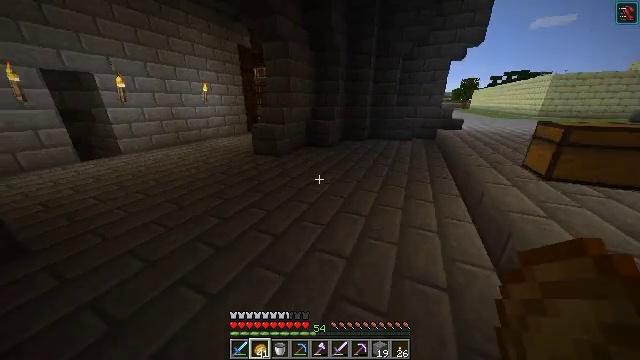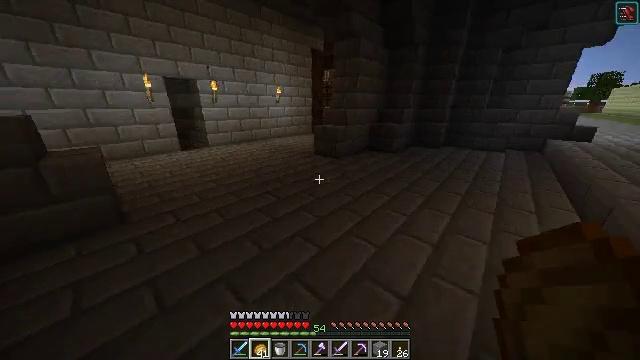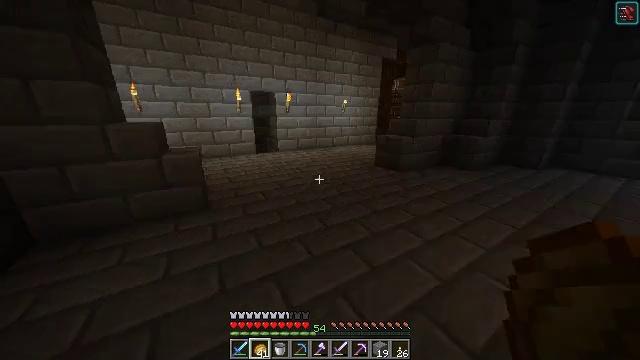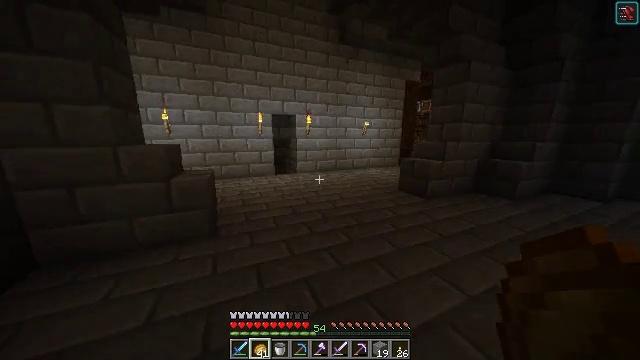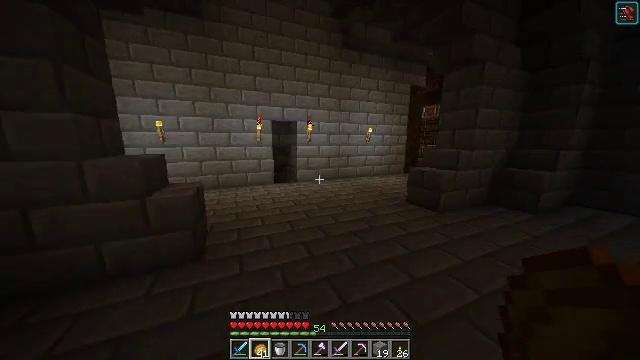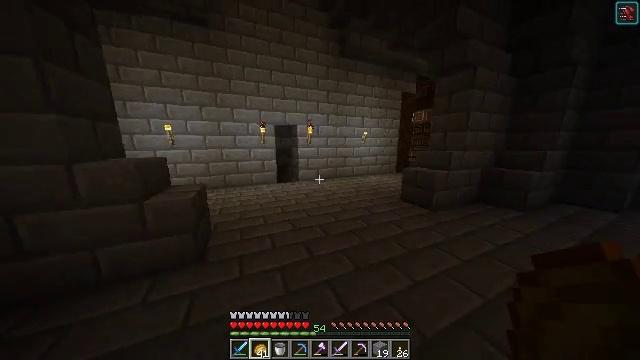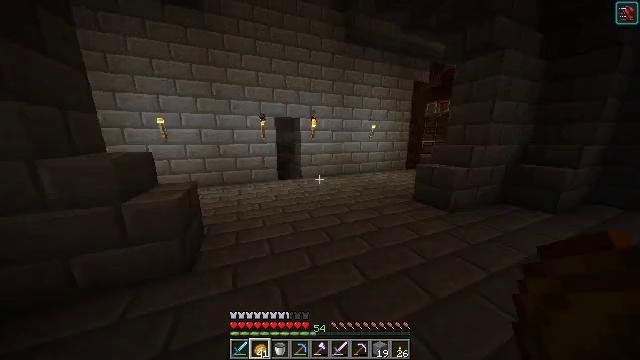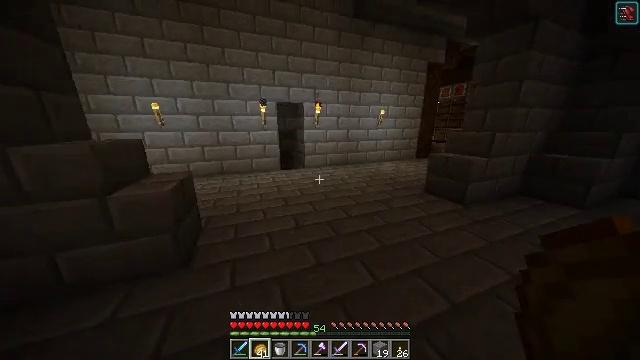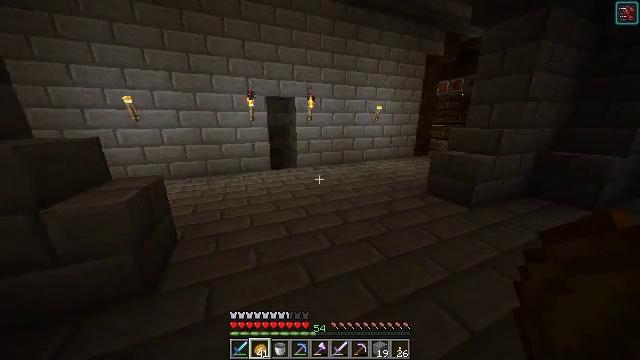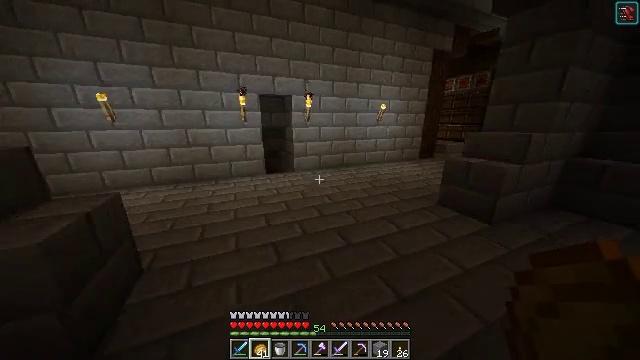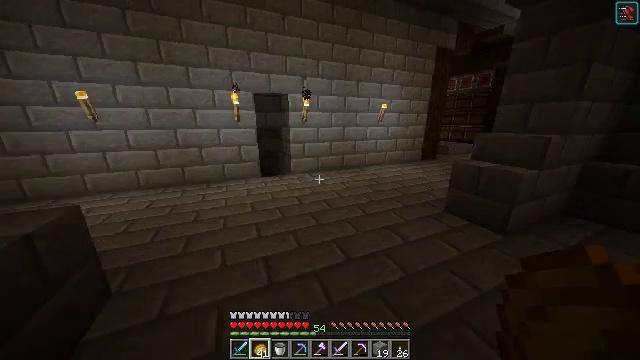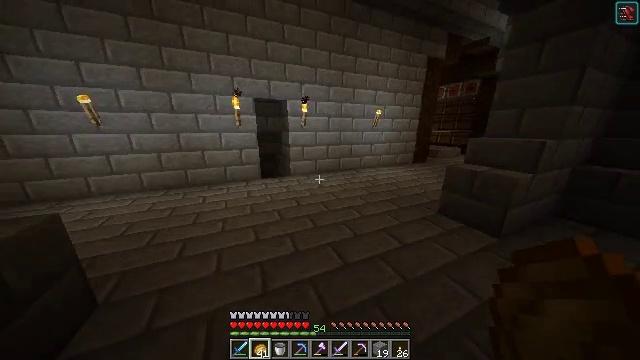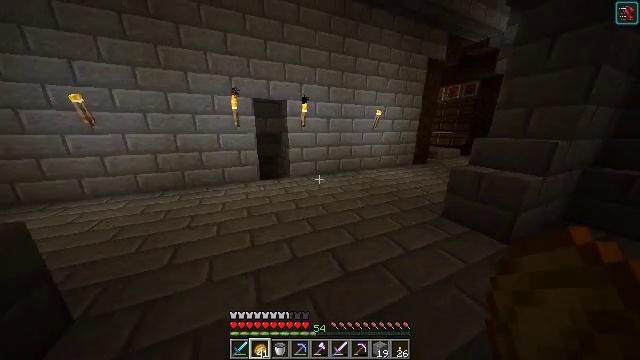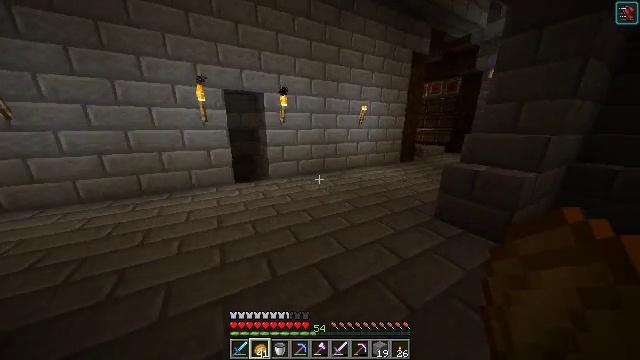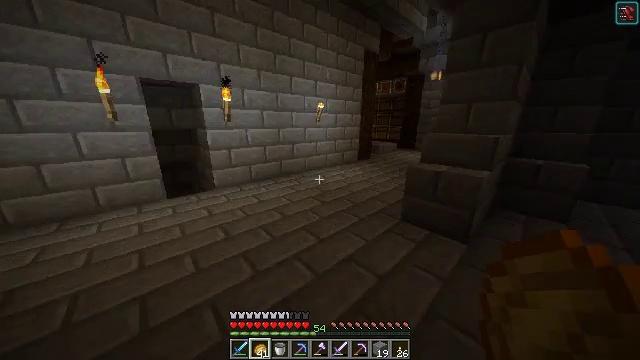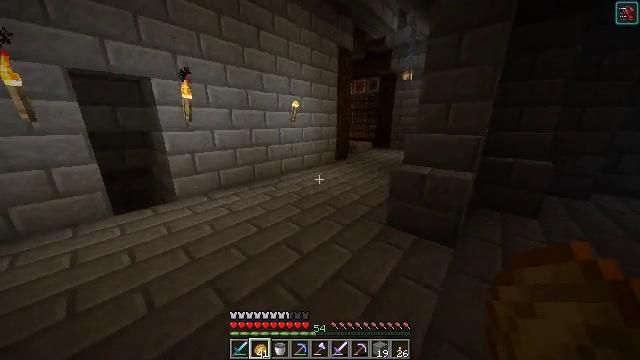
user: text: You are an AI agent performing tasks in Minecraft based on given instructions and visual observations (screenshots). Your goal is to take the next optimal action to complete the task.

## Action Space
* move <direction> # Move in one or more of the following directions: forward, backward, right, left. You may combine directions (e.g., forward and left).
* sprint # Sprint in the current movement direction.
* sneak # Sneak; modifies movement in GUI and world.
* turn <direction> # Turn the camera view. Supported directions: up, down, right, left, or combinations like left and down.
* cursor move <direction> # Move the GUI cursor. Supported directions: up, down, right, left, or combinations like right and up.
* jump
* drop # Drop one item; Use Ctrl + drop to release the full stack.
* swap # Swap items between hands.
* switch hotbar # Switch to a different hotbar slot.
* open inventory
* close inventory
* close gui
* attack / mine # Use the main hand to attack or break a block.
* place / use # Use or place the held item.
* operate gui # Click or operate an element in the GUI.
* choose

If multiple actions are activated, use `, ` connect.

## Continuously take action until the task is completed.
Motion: motion action
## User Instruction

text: Combine glowstone dust in the 2x2 grid to craft a glowstone.
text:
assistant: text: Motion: move forward, turn left
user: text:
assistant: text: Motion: move forward, turn left and up
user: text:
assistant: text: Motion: move forward, turn left and up
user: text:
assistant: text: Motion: move forward, turn up
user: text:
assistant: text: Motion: move forward
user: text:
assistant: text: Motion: move forward, turn left and down
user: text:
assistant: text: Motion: move forward, turn left and down
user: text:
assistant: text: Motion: move forward, turn right
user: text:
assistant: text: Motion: move forward
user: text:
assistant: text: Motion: move forward
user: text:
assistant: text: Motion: move forward
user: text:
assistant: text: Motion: move forward
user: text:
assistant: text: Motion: move forward, turn right
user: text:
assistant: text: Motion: move forward, turn right
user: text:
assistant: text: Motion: move forward, turn right
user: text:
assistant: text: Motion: move forward, turn right
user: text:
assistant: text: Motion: move forward, turn right
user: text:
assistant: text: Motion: move forward, turn right
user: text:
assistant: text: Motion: move forward, turn right
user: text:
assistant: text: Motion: move forward, turn right
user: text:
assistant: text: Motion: move forward, turn right
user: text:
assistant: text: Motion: move forward
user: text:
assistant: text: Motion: move forward
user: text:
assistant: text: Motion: move forward
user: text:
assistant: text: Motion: move forward
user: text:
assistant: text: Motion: move forward
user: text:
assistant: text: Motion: move forward
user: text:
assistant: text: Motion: move forward
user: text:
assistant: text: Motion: move forward
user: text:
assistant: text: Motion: move forward